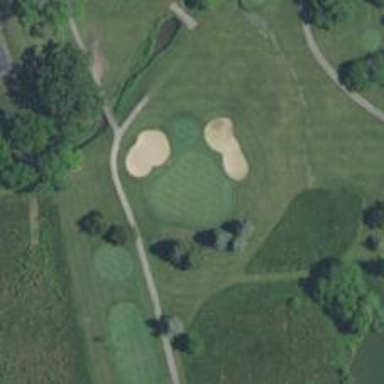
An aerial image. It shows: View of golf hole.